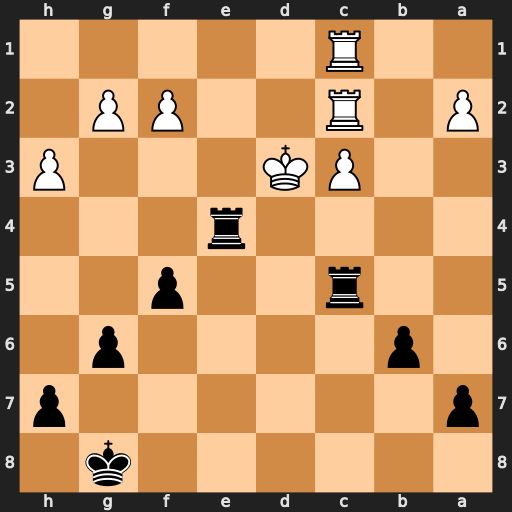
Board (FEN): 6k1/p6p/1p4p1/2r2p2/4r3/2PK3P/P1R2PP1/2R5
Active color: b
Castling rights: -
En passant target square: -
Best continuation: Rd5#